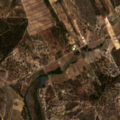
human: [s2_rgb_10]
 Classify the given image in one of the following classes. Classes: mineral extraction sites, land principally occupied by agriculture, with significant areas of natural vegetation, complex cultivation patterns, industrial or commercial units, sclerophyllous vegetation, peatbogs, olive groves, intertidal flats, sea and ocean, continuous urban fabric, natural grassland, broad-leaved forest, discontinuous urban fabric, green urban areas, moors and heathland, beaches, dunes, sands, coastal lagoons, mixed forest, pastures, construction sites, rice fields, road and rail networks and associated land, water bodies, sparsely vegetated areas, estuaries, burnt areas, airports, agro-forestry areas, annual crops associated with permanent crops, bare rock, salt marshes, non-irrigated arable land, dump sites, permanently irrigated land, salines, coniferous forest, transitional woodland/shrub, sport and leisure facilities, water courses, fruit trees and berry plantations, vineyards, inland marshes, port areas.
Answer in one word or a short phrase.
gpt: complex cultivation patterns, broad-leaved forest